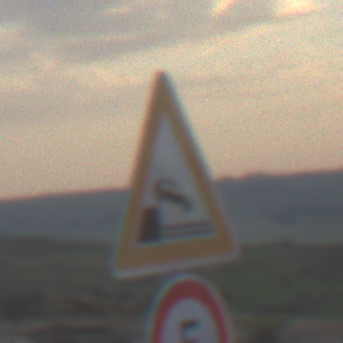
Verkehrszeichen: Ufer
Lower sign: Geschwindigkeit5
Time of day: SunriseSunset
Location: Outdoor (Nature)
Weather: PartlyCloudy
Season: NotSpecified
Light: Natural